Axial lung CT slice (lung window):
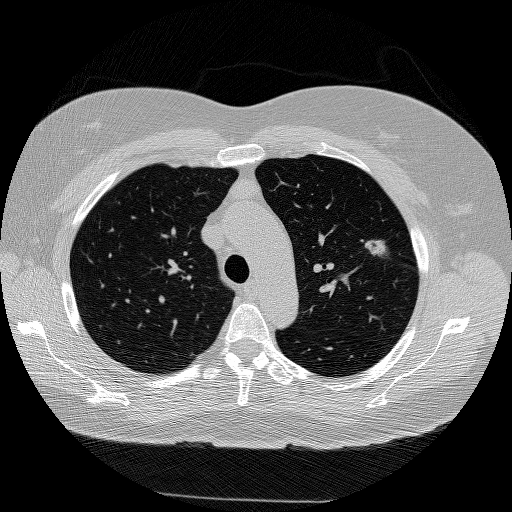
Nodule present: yes
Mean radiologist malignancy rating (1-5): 5